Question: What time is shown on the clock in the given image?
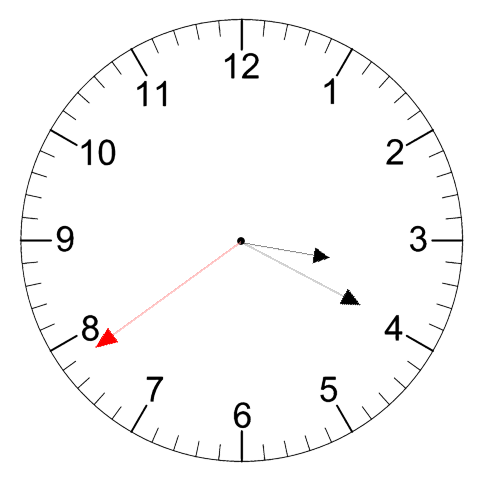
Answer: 03:19:39